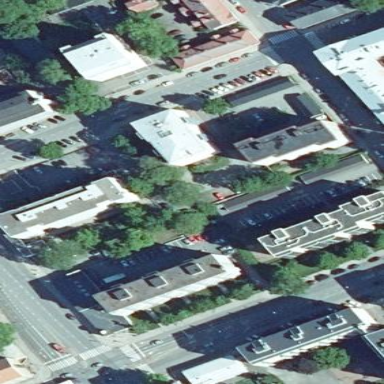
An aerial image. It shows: Residential area on city block.